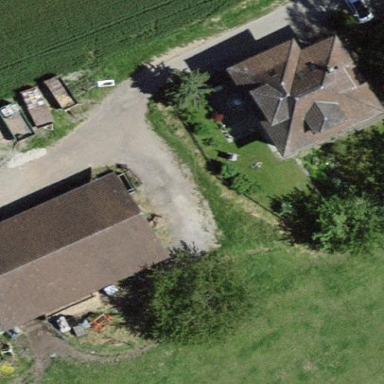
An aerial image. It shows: Rural barn.